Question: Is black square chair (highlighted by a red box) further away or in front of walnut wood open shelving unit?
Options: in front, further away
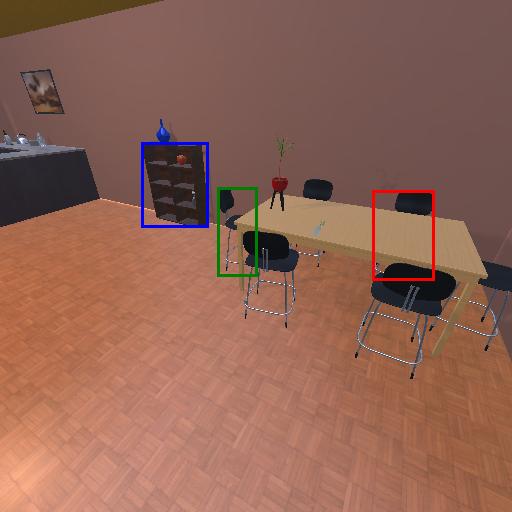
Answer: in front